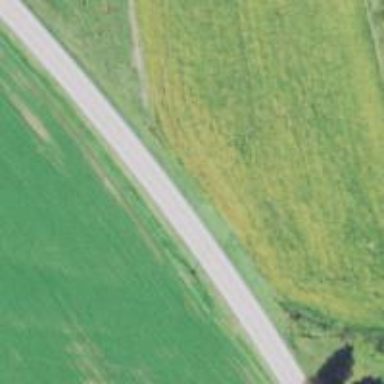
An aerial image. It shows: Secondary road.